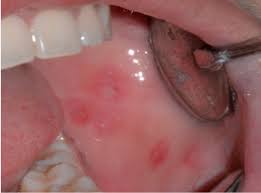
Condition: Mouth Ulcer